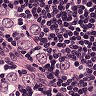
Metastatic tissue present: yes